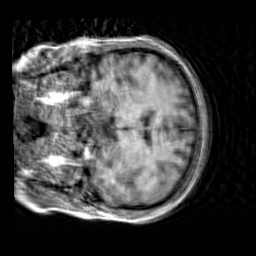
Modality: T1w
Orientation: coronal
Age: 32
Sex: female
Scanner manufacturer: siemens
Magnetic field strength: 3 T
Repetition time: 2.3 s
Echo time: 0.00303 s